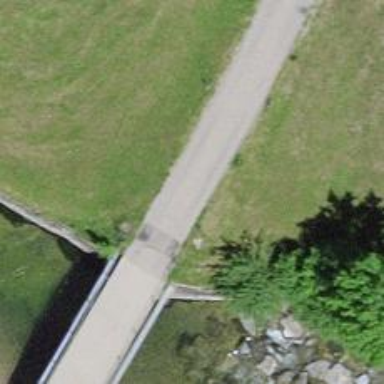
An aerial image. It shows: Unclassified road with bridge.